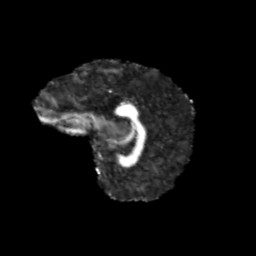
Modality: FA
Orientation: sagittal
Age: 11
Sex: male
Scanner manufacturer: siemens
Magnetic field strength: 3 T
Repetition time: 3.8 s
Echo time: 0.07 s